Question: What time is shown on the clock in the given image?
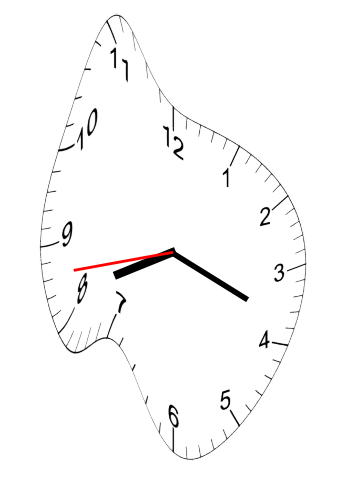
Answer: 08:18:43